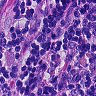
Metastatic tissue present: no